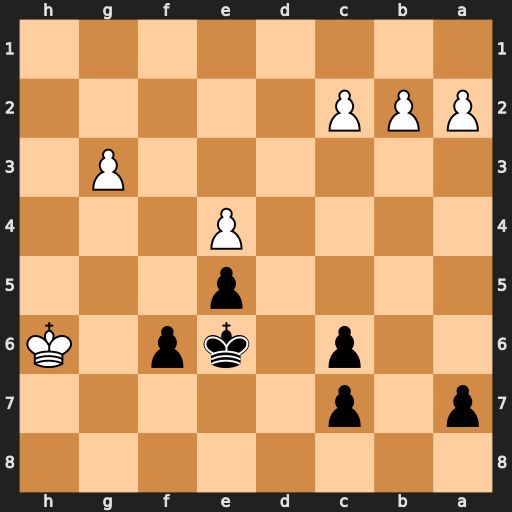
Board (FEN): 8/p1p5/2p1kp1K/4p3/4P3/6P1/PPP5/8
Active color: b
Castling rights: -
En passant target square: -
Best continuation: f5 Kh5 fxe4 Kg4 Kd5